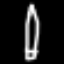
Label: pencil